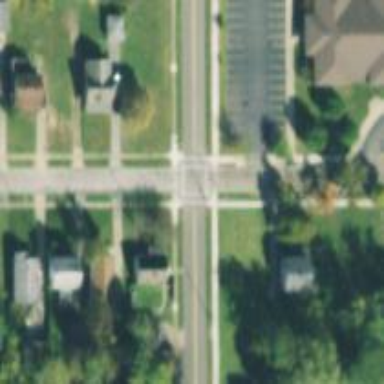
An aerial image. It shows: Crossing on the road.